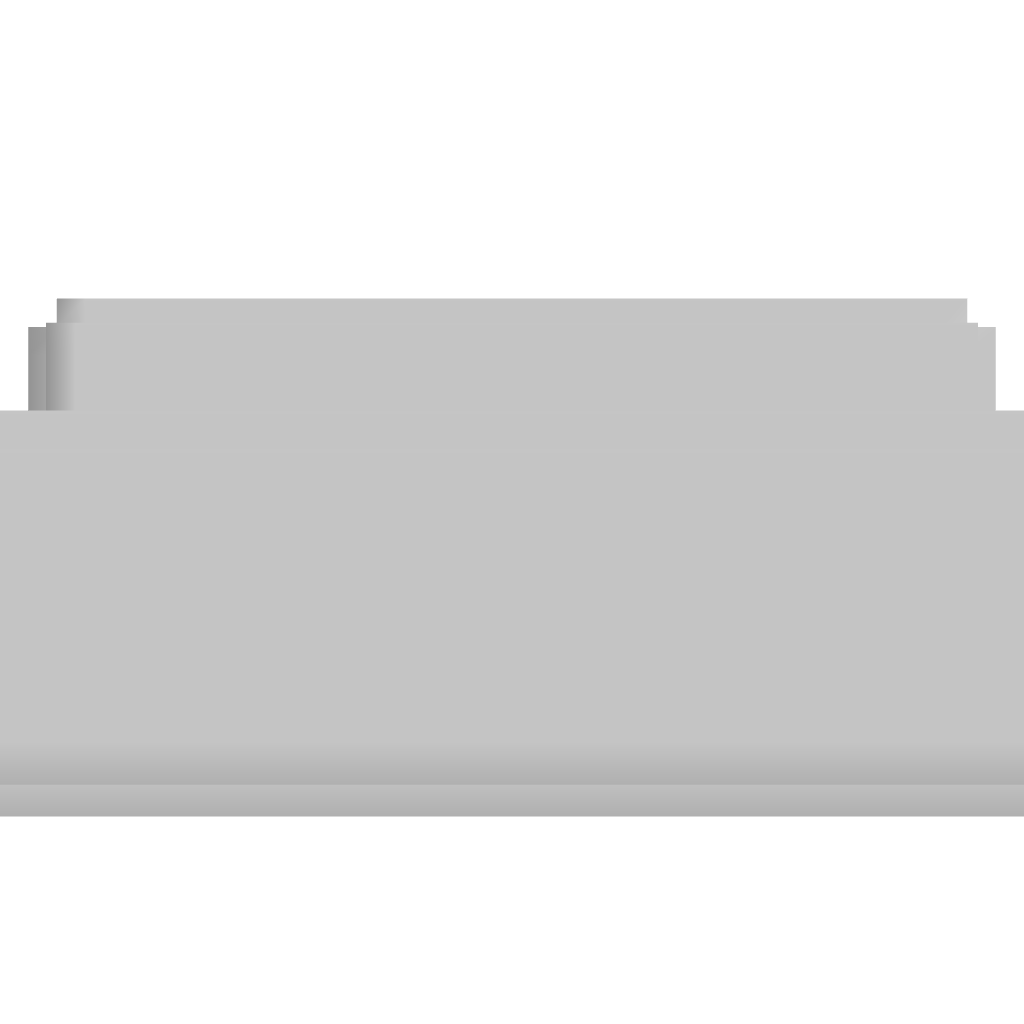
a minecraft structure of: Compact Day Counter